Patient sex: M
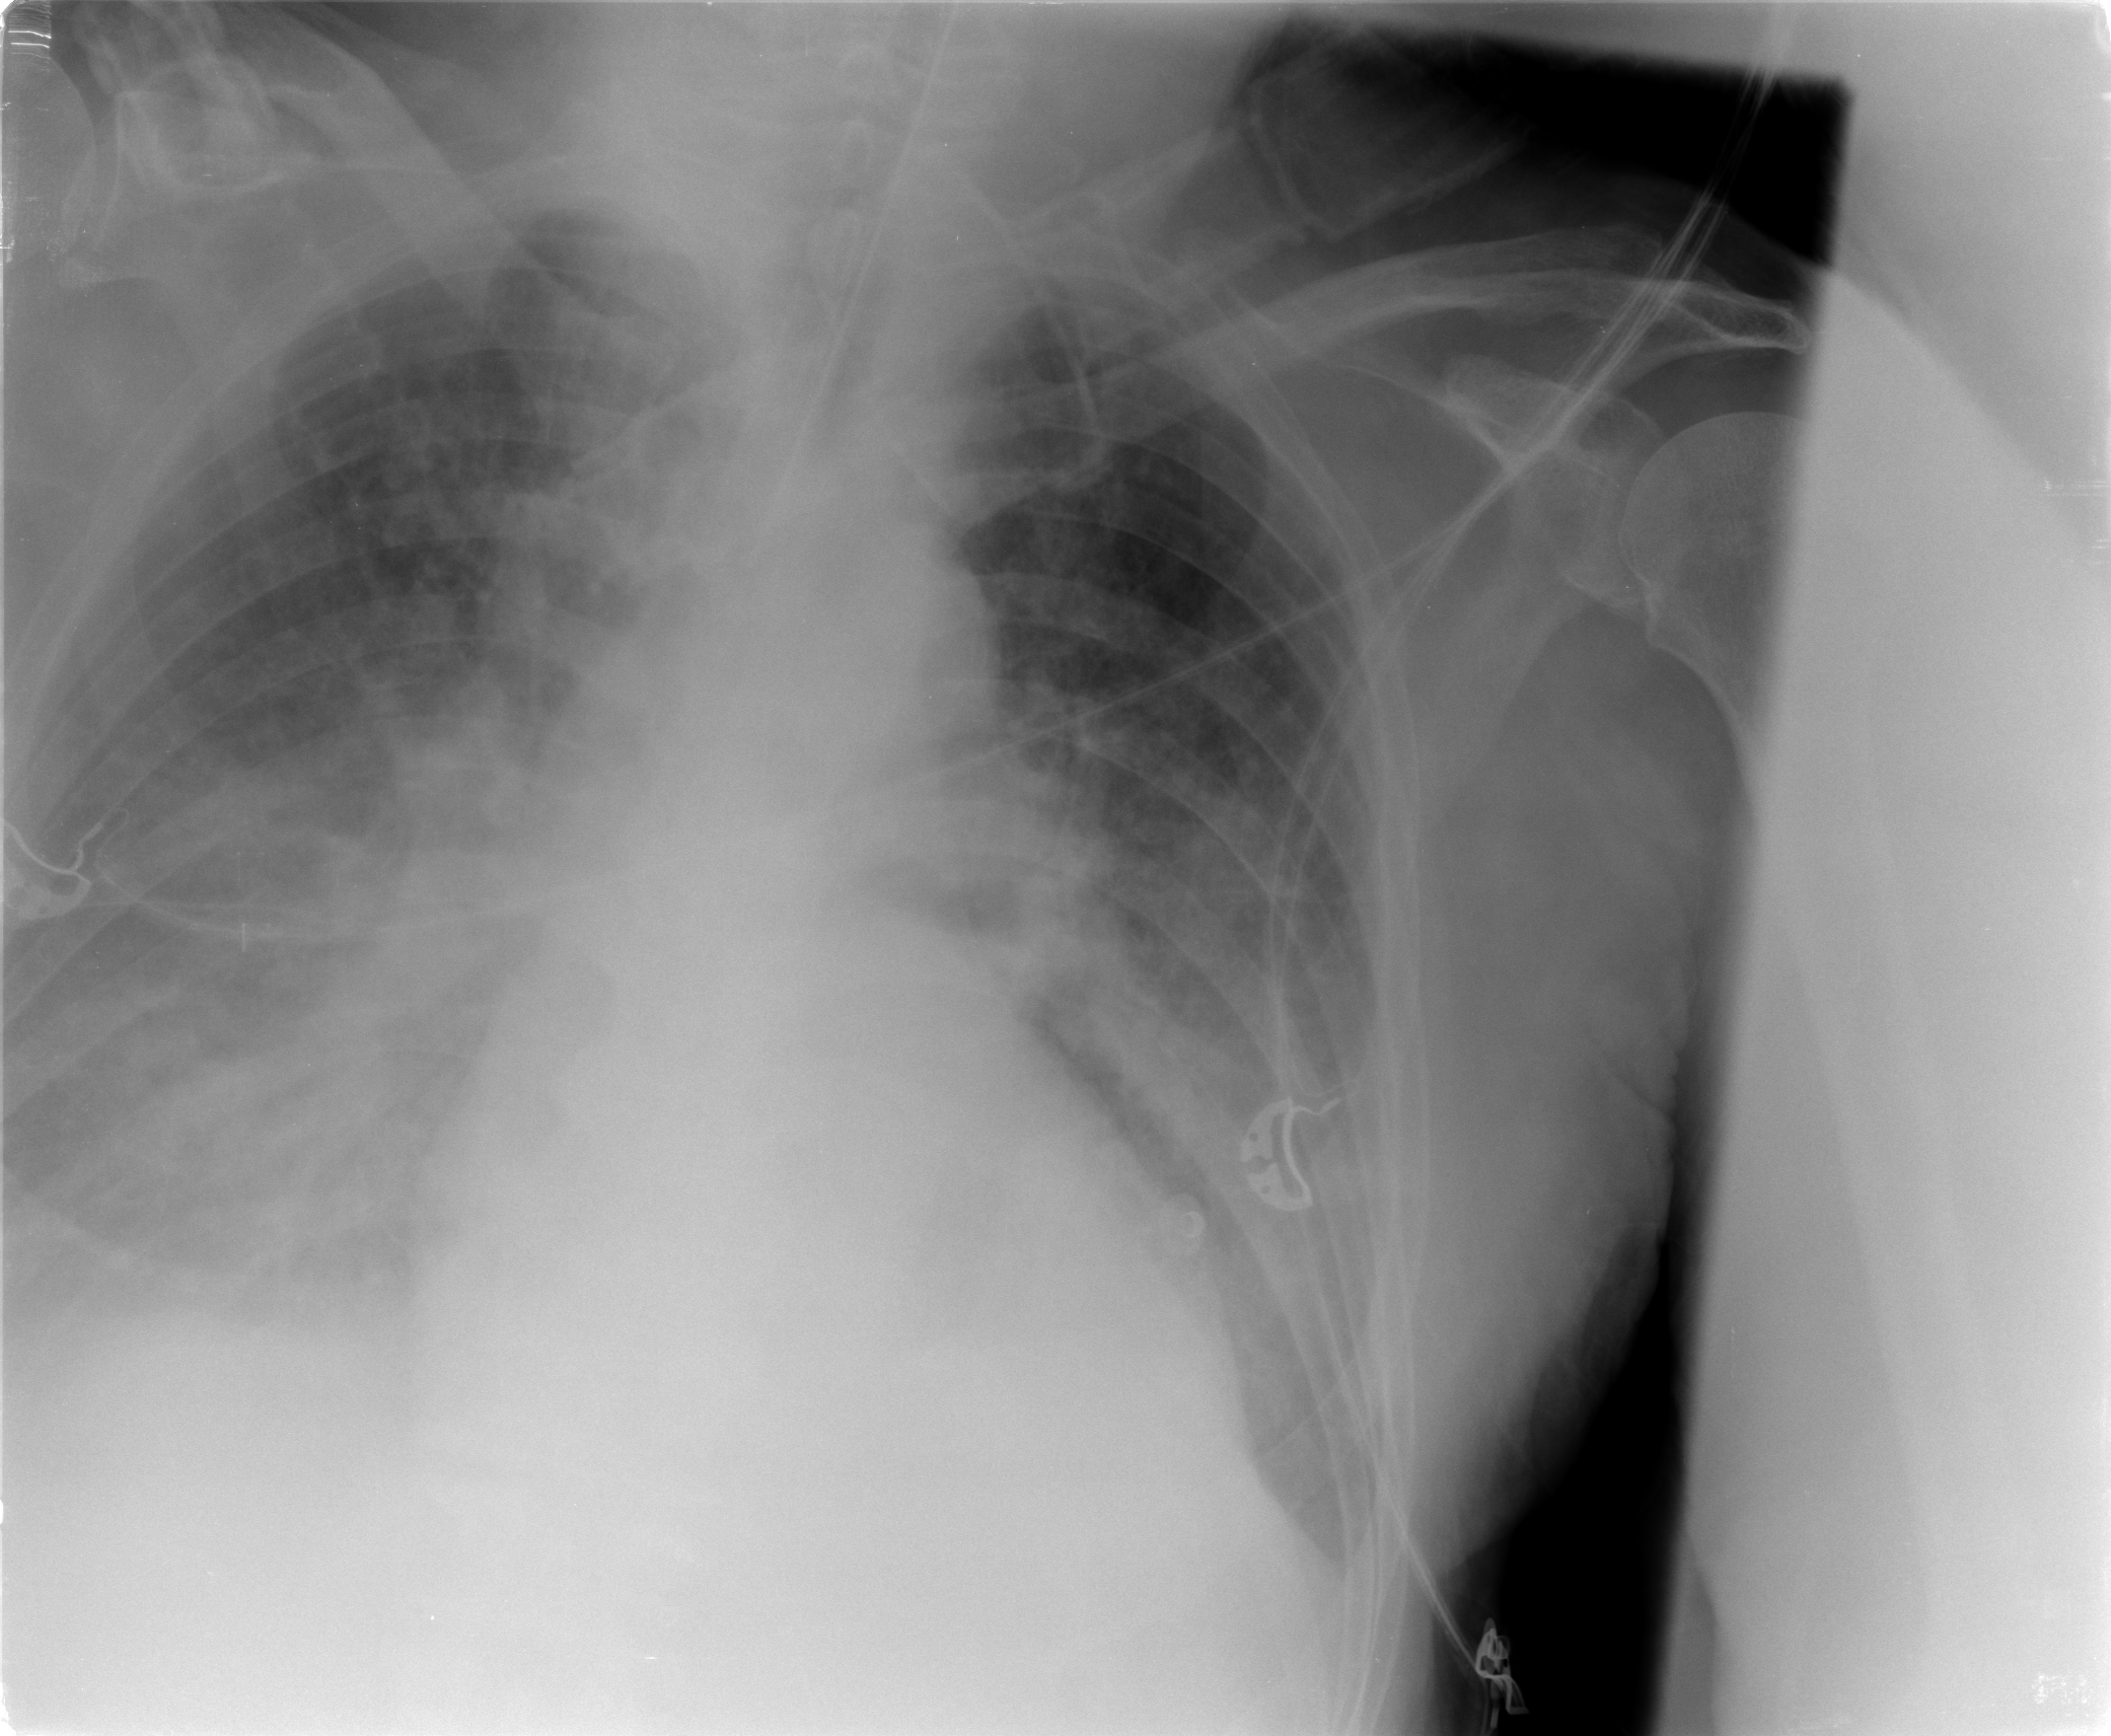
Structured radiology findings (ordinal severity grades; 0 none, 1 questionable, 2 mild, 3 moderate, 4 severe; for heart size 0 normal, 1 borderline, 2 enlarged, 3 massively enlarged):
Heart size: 0
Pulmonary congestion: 2
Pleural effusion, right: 2
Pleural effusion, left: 2
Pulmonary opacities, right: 3
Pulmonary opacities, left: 2
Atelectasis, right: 2
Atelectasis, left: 2